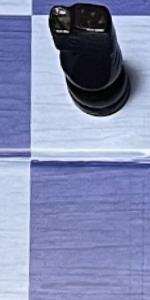
Label: Empty